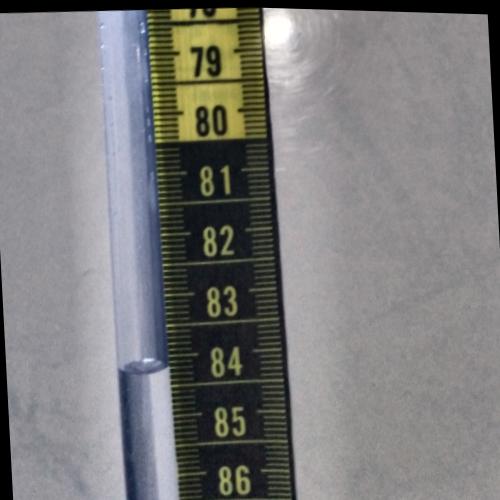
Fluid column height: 84.2 cm